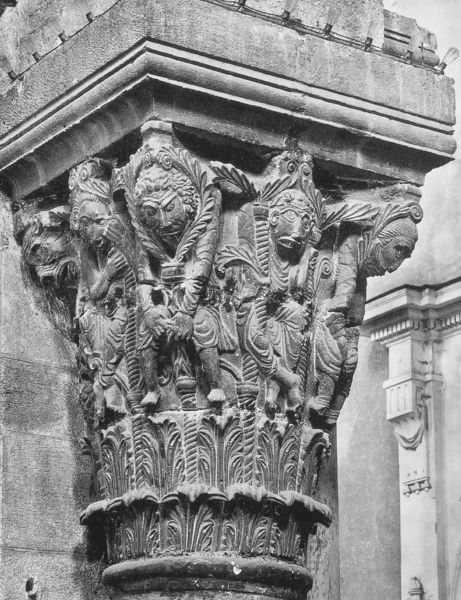
Titel: Kapitelle am Triumphbogen
Standort: Cefalù, Dom (EU - I - Sizilien)
Schlagwörter: köpfe, säule, muster, gesichter, gesicht, stein, klassizismus, blatt, beine, relief, füße, stuck, farn, palme, steinmetz, kapitell, löwen, wesen, fresken, palmen, tempel, viereckig, dorisch, korinthisch, viereck, verzierungen, klassizistisch, fratzen, groteske, farne, masken, indianer, monter, barbaren, pilaster, kapitäl